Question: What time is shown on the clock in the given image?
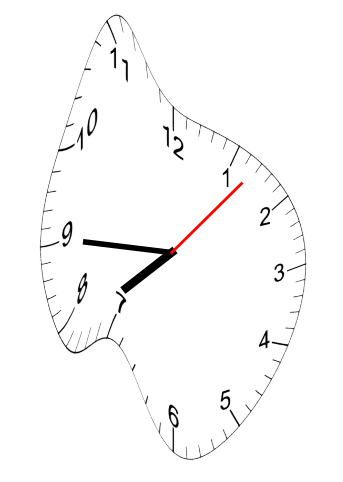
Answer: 07:45:07